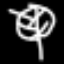
Label: leaf